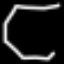
Label: octagon